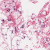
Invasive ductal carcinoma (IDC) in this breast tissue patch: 0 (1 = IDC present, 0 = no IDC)